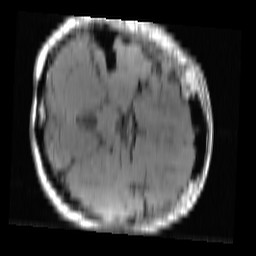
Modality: T1w
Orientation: axial
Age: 13
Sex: male
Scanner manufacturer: ge
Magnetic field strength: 1.5 T
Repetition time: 0.689 s
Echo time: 0.01134 s